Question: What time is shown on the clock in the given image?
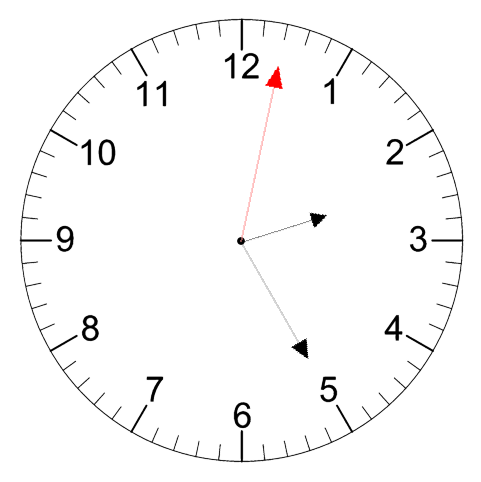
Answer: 02:25:02